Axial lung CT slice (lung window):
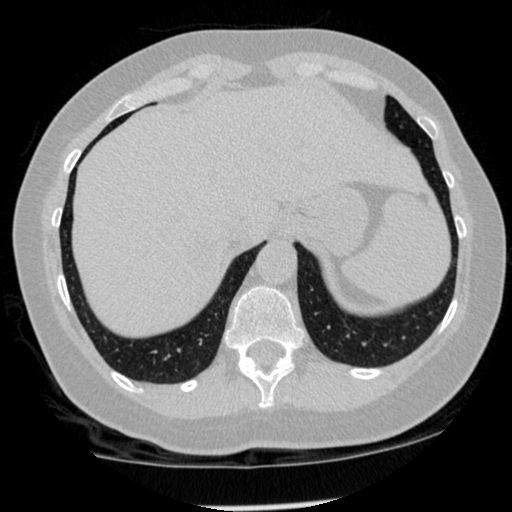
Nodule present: no